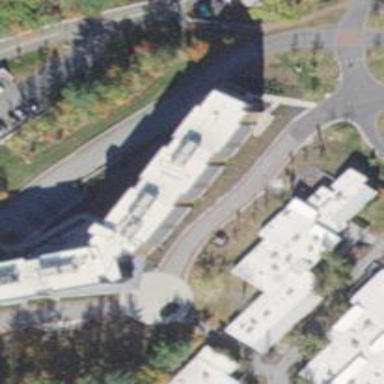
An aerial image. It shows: Dormitory building.